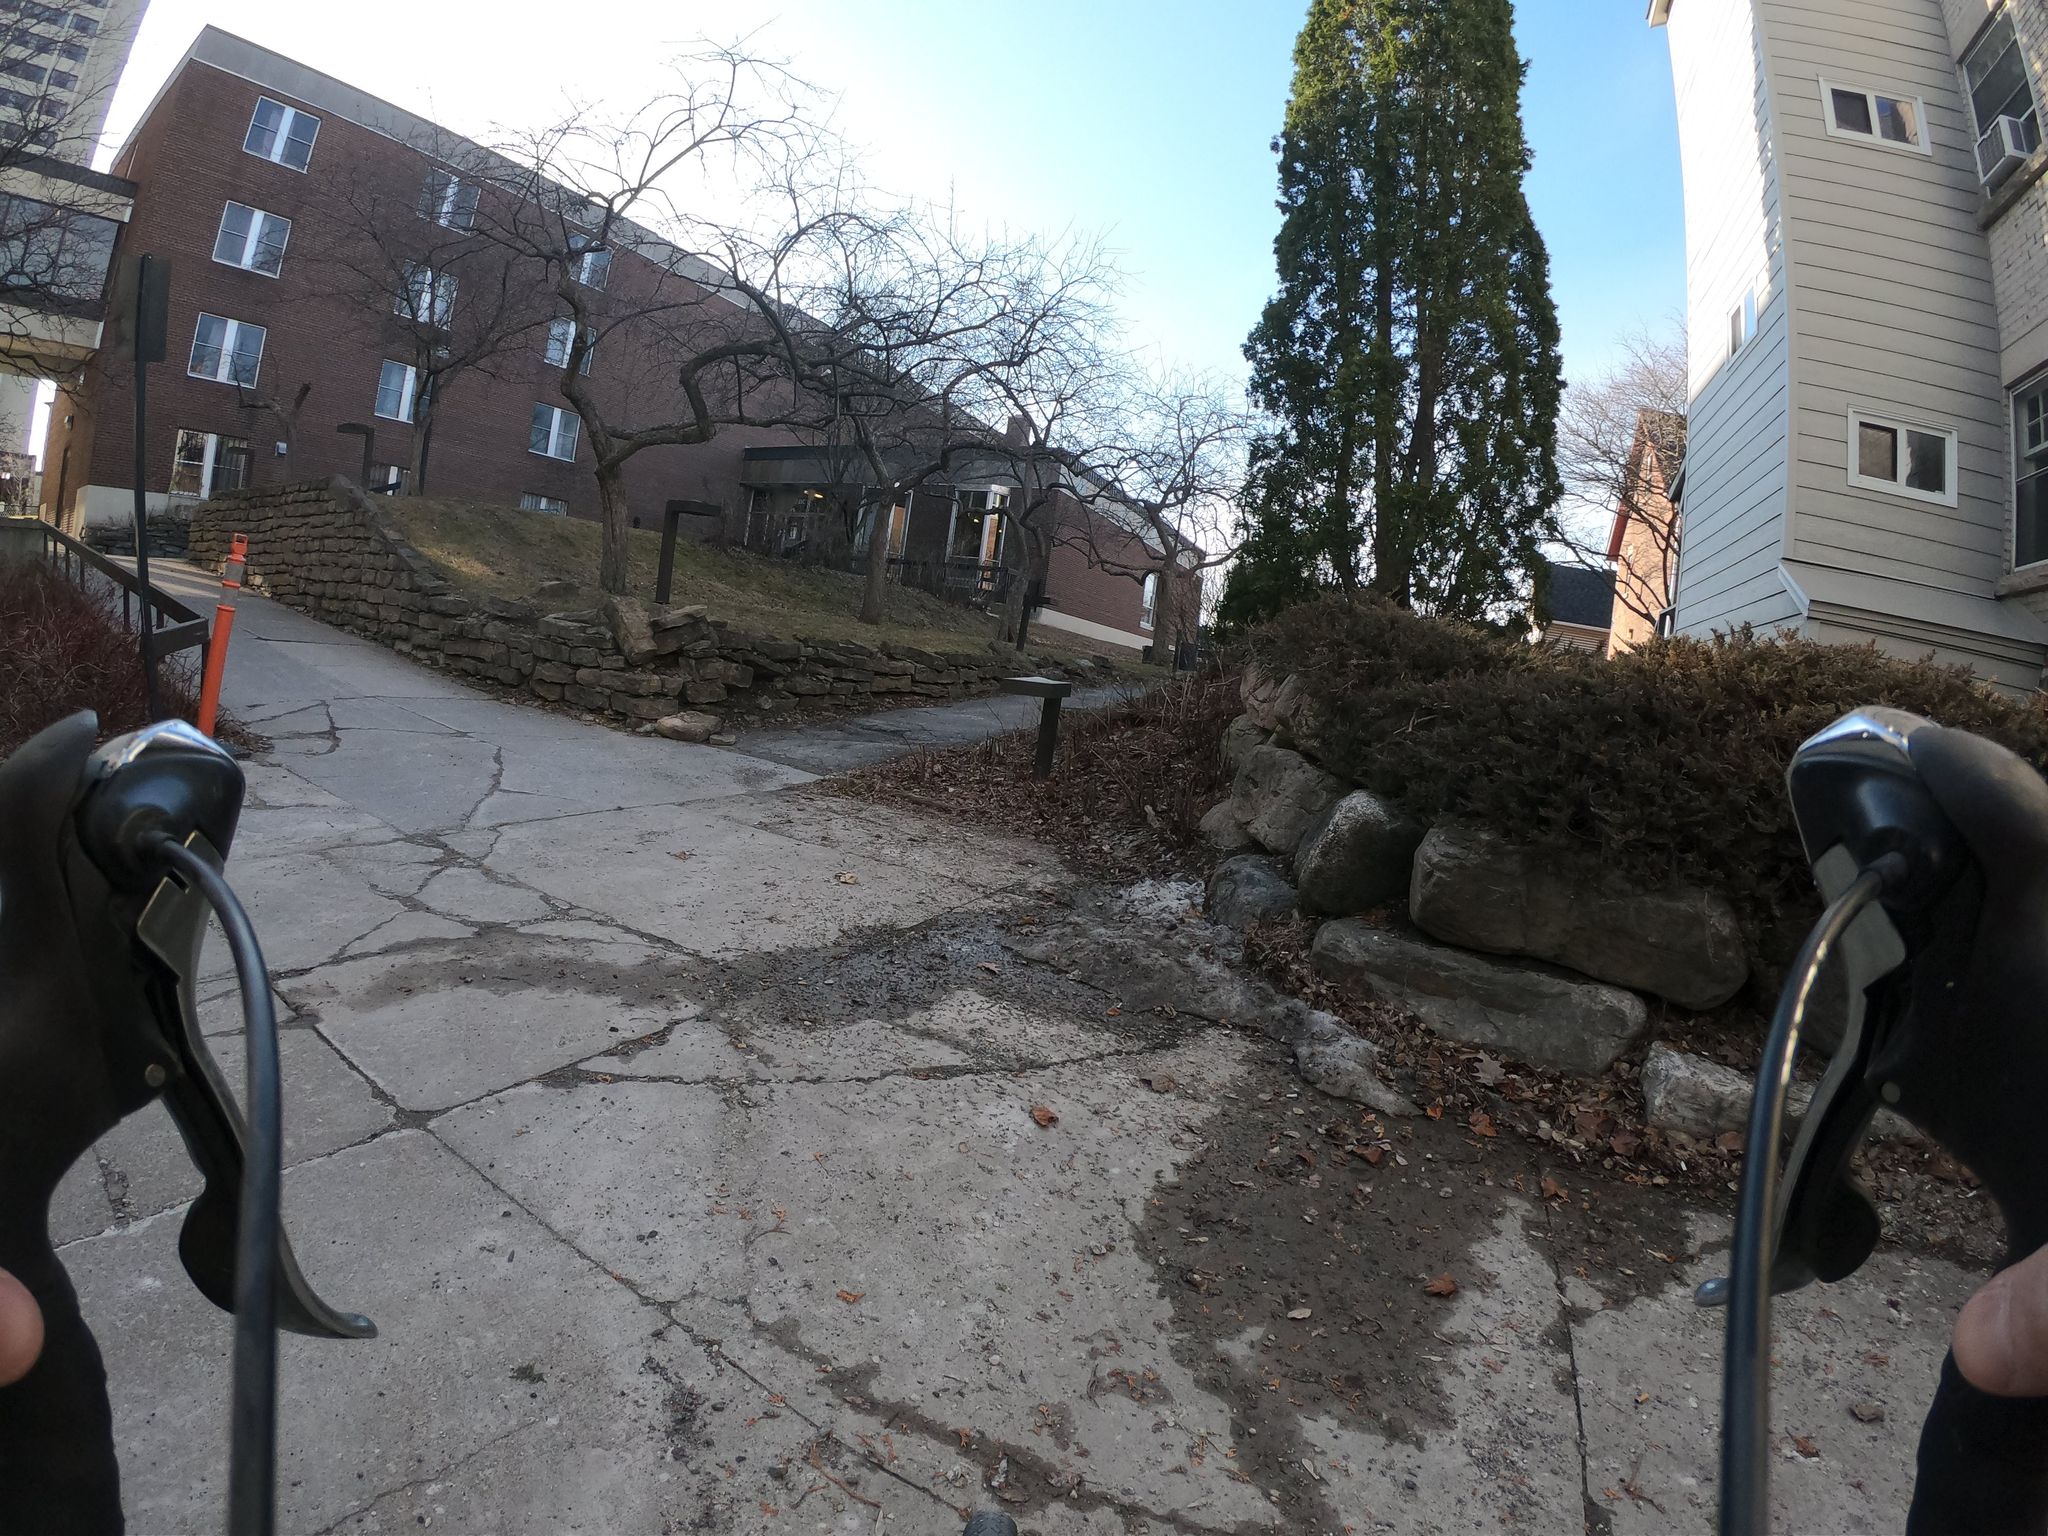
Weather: clear
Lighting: day
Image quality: good
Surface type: walking surface
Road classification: steps, footway, service
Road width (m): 2, 1
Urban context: urban centre
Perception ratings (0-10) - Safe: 7.17, Lively: 4.52, Beautiful: 6.92, Boring: 2.57, Depressing: 2.32, Wealthy: 6.7